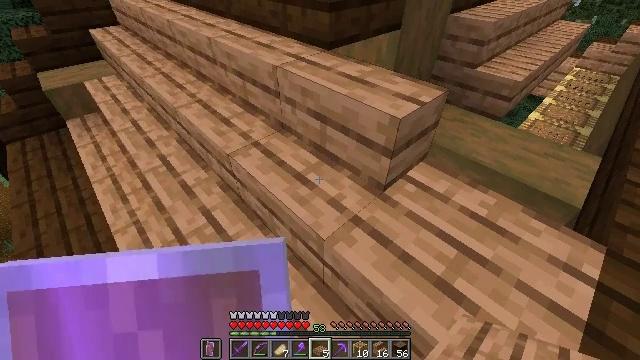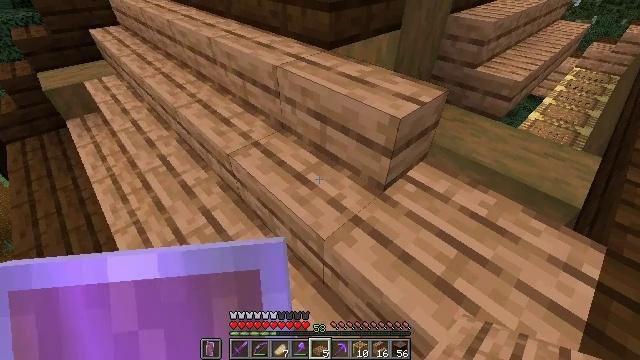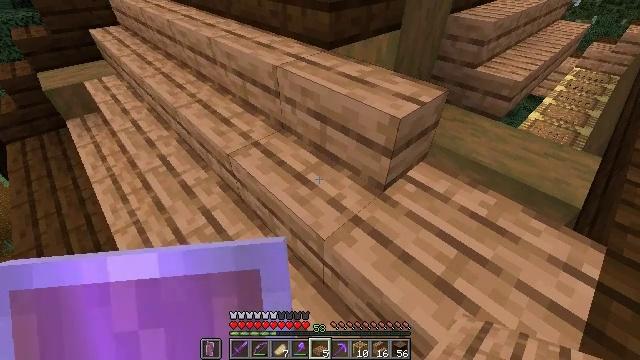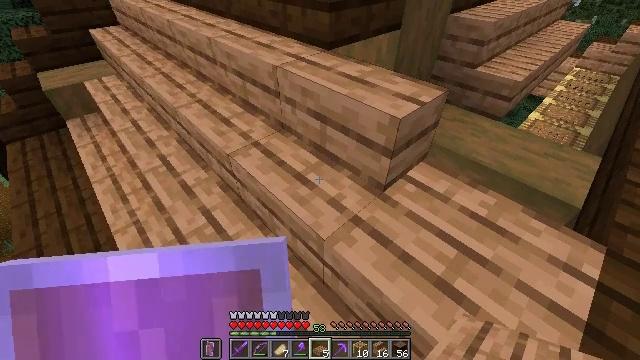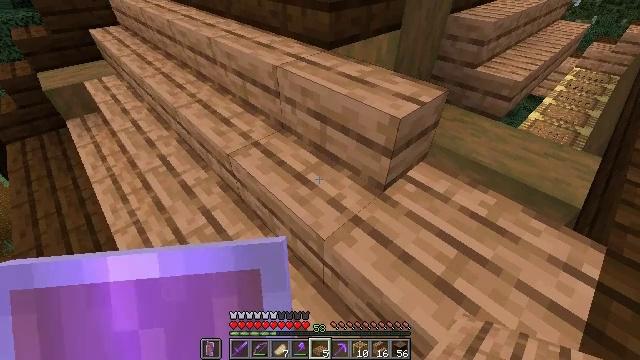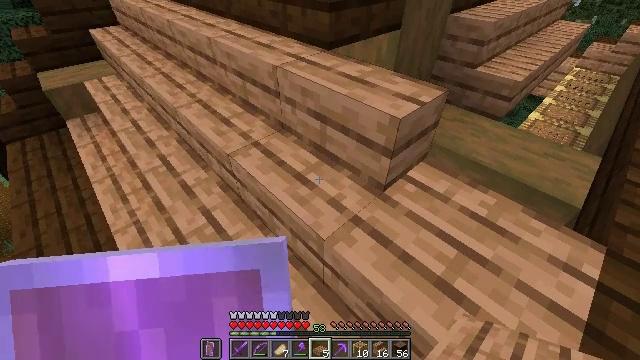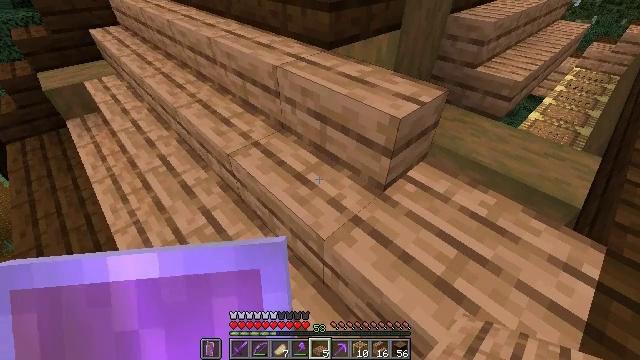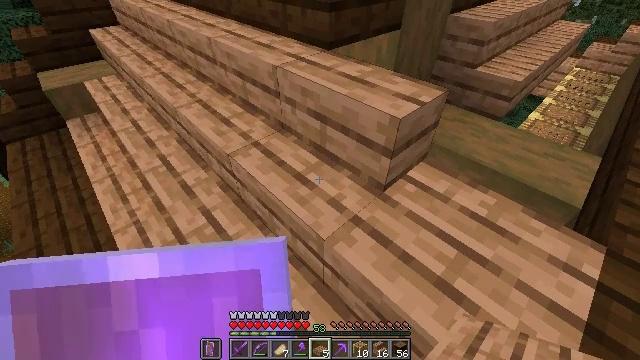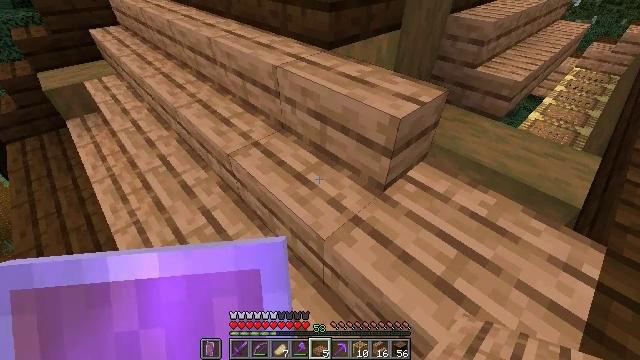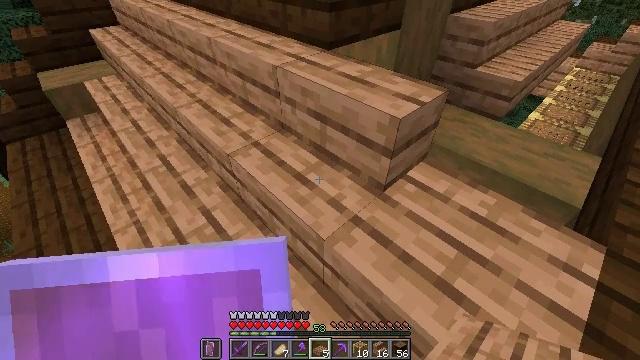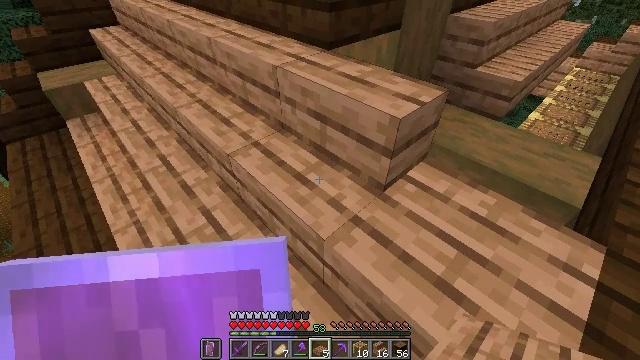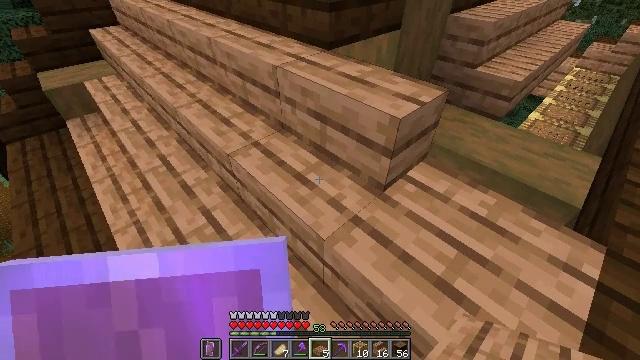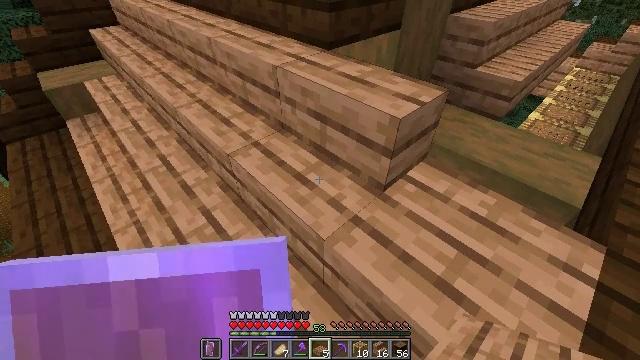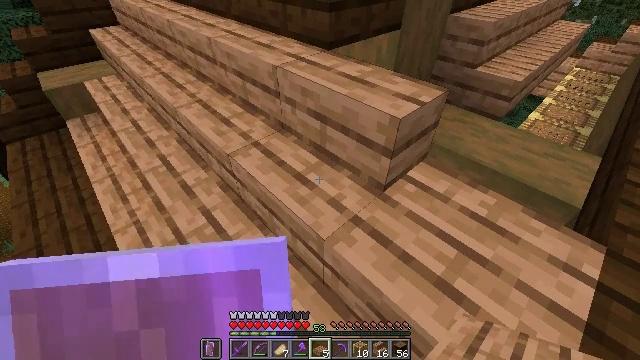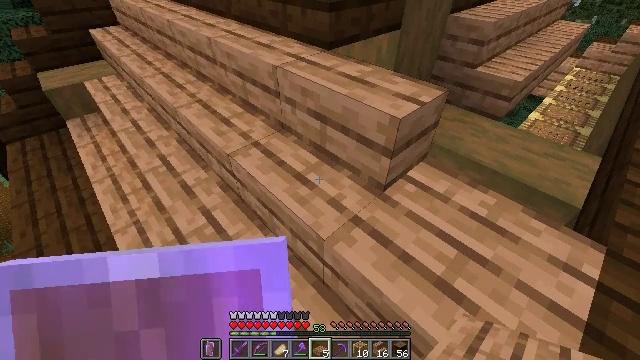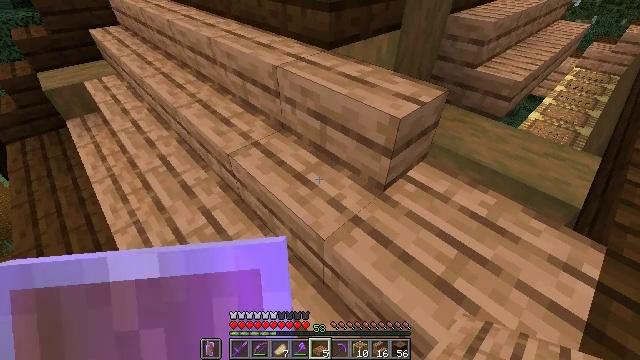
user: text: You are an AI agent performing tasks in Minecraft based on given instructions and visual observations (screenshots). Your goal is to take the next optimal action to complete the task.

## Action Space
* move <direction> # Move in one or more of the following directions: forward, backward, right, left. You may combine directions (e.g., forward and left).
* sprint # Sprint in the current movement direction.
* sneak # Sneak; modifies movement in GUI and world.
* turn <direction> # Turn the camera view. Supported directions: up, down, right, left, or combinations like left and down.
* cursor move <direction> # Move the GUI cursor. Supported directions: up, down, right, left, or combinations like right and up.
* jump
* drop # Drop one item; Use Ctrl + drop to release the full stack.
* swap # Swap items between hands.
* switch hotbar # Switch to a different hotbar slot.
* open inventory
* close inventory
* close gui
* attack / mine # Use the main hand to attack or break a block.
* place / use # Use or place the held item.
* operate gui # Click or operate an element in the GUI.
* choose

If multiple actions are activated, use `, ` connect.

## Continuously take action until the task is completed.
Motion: motion action
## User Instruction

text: Gather the jungle slab for reuse.
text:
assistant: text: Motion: no_op
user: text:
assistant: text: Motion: no_op
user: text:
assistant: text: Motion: no_op
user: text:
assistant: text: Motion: no_op
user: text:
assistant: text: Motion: no_op
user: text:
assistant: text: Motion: no_op
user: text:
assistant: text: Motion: no_op
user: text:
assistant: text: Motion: no_op
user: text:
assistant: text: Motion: no_op
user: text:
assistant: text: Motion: no_op
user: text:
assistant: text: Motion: no_op
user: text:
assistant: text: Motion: no_op
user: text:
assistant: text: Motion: no_op
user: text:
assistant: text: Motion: no_op
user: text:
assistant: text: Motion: no_op
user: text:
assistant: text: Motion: no_op
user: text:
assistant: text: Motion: move right
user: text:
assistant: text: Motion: move right
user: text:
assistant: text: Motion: move right
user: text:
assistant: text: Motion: move right, turn left
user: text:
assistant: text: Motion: turn left
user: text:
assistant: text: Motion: turn left
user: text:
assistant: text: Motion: turn left
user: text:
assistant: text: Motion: turn left
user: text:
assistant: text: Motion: turn left and down
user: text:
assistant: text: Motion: turn left
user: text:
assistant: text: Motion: no_op
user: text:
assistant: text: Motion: no_op
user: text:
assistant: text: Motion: no_op
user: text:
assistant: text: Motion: no_op